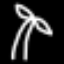
Label: palm tree